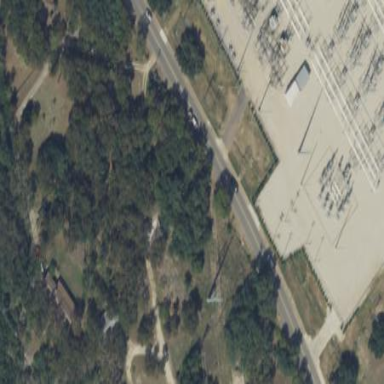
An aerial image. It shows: Outdoor power substation surrounded by fence. The substation operates at the distribution level.